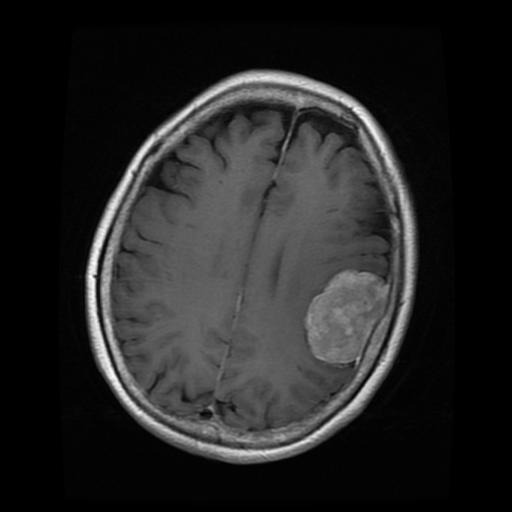
Label: meningioma